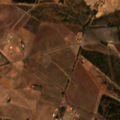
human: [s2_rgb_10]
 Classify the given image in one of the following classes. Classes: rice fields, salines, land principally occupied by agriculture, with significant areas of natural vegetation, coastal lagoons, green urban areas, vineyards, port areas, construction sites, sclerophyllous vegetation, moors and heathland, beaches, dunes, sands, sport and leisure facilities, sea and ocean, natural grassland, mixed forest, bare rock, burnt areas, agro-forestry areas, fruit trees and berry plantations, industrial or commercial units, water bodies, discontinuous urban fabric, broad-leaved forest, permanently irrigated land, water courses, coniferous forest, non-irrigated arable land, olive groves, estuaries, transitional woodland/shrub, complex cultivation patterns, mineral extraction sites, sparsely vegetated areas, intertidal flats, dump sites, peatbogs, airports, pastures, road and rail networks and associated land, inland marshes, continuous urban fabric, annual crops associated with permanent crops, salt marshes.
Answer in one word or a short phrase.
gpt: non-irrigated arable land, broad-leaved forest, transitional woodland/shrub